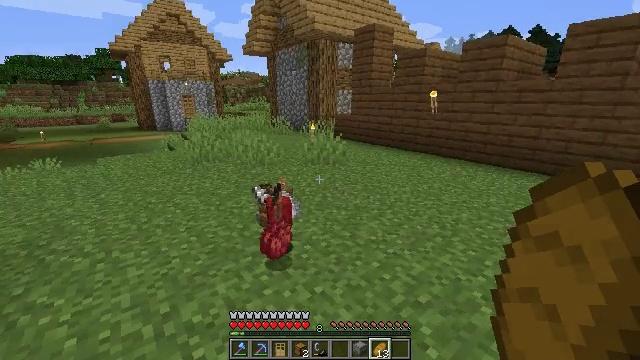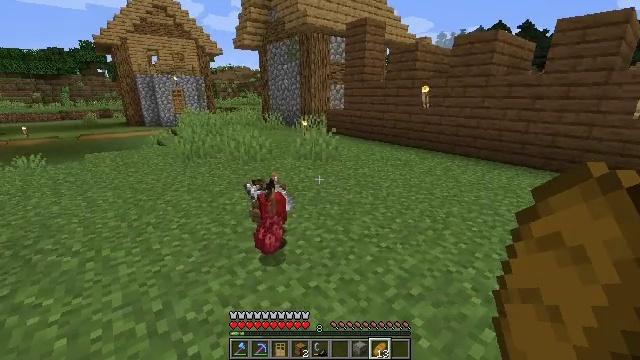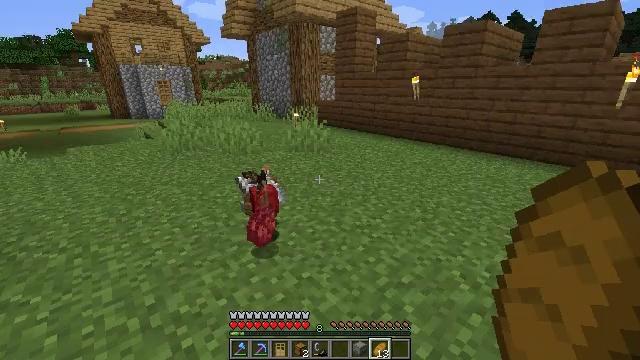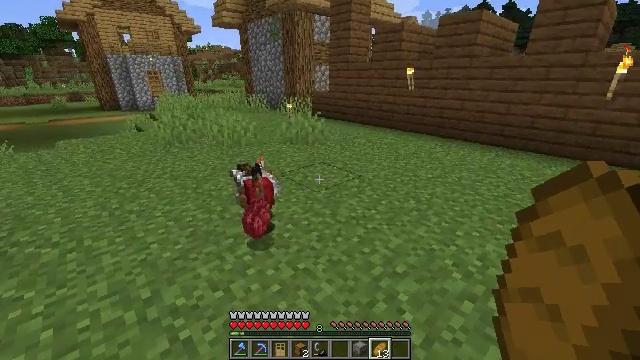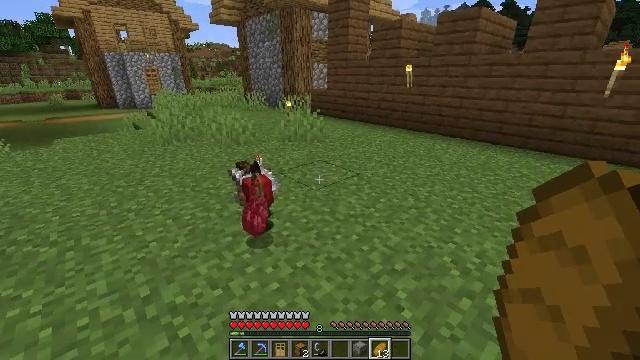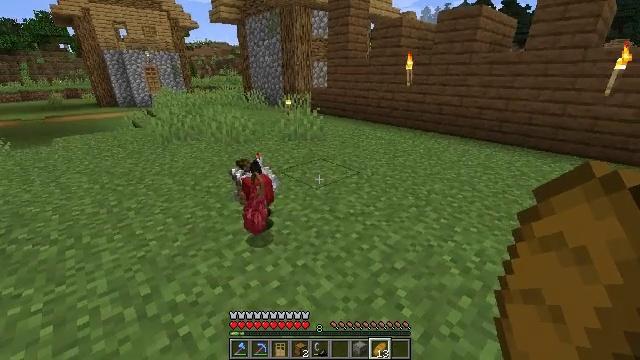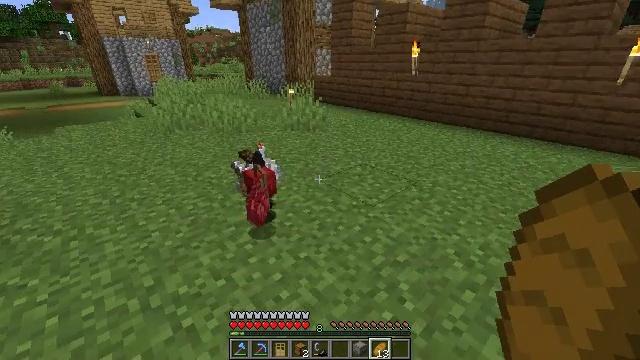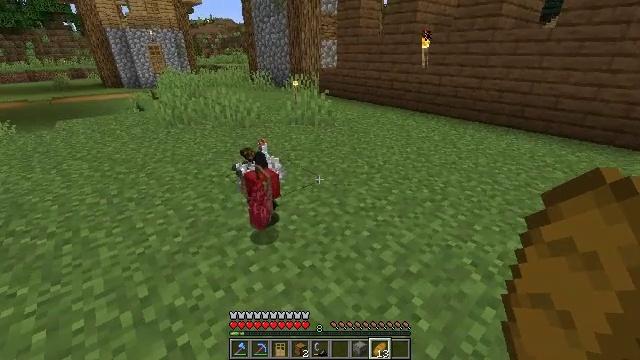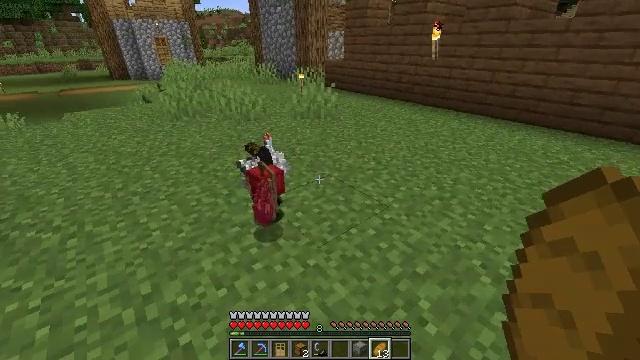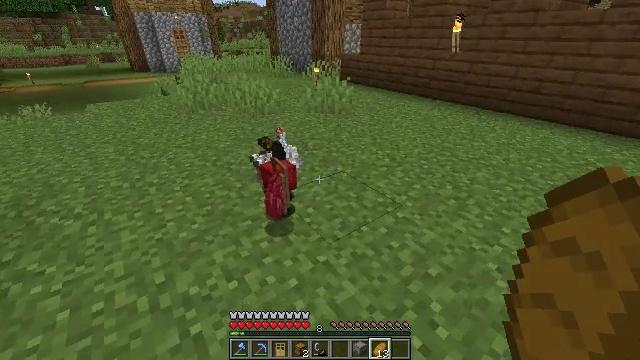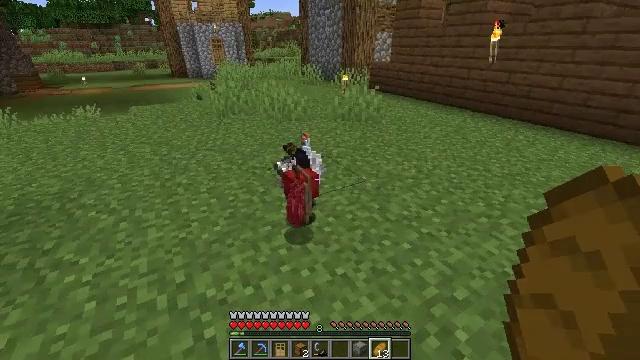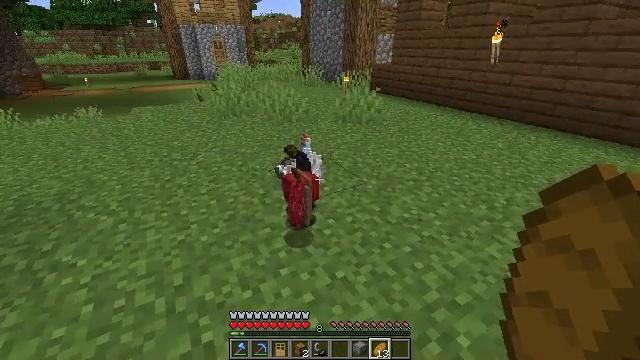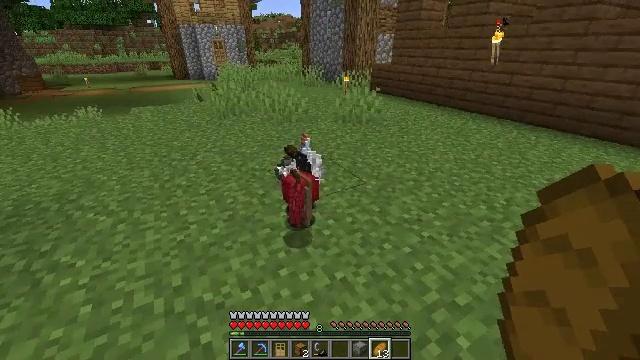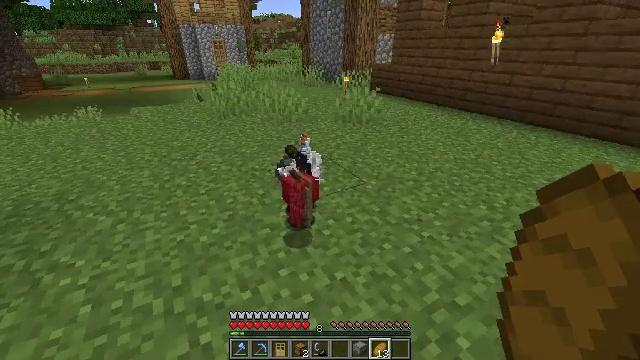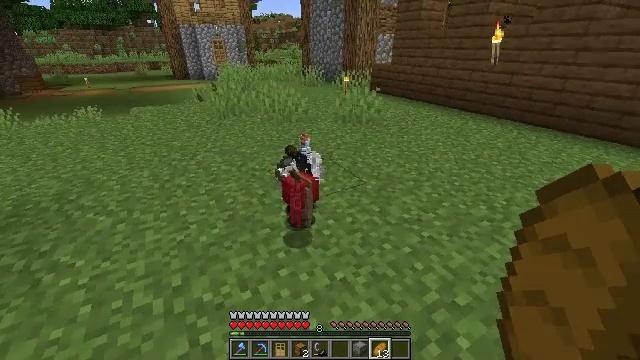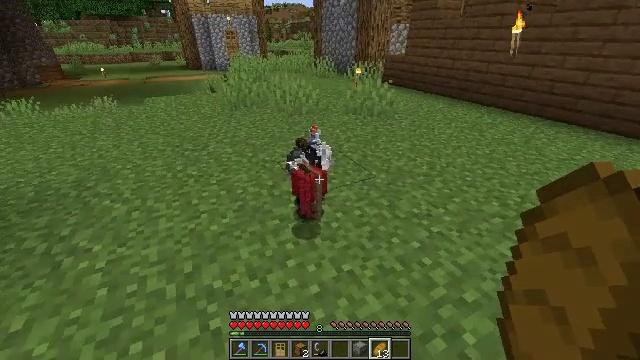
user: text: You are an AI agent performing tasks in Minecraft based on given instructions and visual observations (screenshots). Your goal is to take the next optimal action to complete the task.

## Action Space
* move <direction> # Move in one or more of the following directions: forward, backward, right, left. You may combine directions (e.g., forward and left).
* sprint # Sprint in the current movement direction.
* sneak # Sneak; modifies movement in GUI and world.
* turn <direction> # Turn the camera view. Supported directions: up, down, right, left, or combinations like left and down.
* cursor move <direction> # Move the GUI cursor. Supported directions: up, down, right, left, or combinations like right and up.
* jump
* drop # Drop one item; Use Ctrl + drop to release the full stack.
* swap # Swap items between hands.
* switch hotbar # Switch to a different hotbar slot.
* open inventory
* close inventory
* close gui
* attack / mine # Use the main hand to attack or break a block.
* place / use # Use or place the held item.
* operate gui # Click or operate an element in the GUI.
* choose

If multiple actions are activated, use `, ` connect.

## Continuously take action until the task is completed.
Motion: motion action
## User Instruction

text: Remove a red dye from the inventory.
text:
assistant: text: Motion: turn right and down
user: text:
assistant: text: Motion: turn right and down
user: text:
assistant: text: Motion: turn right and down
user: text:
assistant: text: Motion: no_op
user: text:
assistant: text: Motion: no_op
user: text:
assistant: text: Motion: move forward, turn down
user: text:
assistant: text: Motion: move forward, turn left and down
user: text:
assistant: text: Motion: turn left and down
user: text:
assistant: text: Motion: turn left and down
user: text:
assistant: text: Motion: turn left and up
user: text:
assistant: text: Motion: no_op
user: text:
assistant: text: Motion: no_op
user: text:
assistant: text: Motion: no_op
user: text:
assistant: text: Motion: no_op
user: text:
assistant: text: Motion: turn left and down
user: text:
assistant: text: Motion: move right, turn left and down
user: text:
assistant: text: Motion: move forward and move right, turn left and down
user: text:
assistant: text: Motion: move forward and move right, turn left
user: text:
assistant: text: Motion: move forward and move right, turn left
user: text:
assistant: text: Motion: move forward and move right
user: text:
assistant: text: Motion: move forward and move right
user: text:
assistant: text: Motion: move forward and move right, turn left and down
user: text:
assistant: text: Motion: move forward and move right, turn left
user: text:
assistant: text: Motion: move forward, turn left and down
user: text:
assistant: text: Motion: turn left
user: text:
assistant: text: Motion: turn left
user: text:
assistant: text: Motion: turn left
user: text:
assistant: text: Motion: no_op
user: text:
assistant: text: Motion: no_op
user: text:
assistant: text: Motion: move back